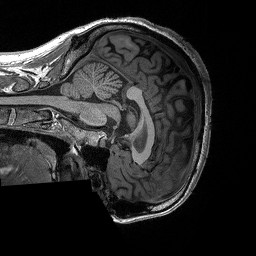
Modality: T1w
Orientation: sagittal
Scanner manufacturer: siemens
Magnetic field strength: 3 T
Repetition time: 2.3 s
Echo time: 0.00294 s